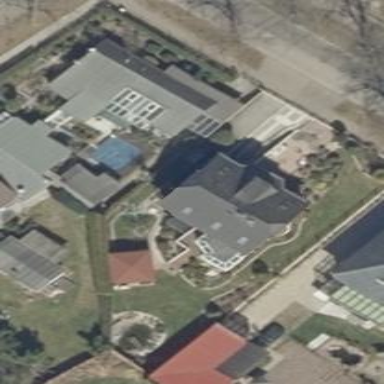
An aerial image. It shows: Half-hipped roof shape on the apartments building.